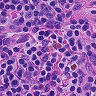
Metastatic tissue present: no